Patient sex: F
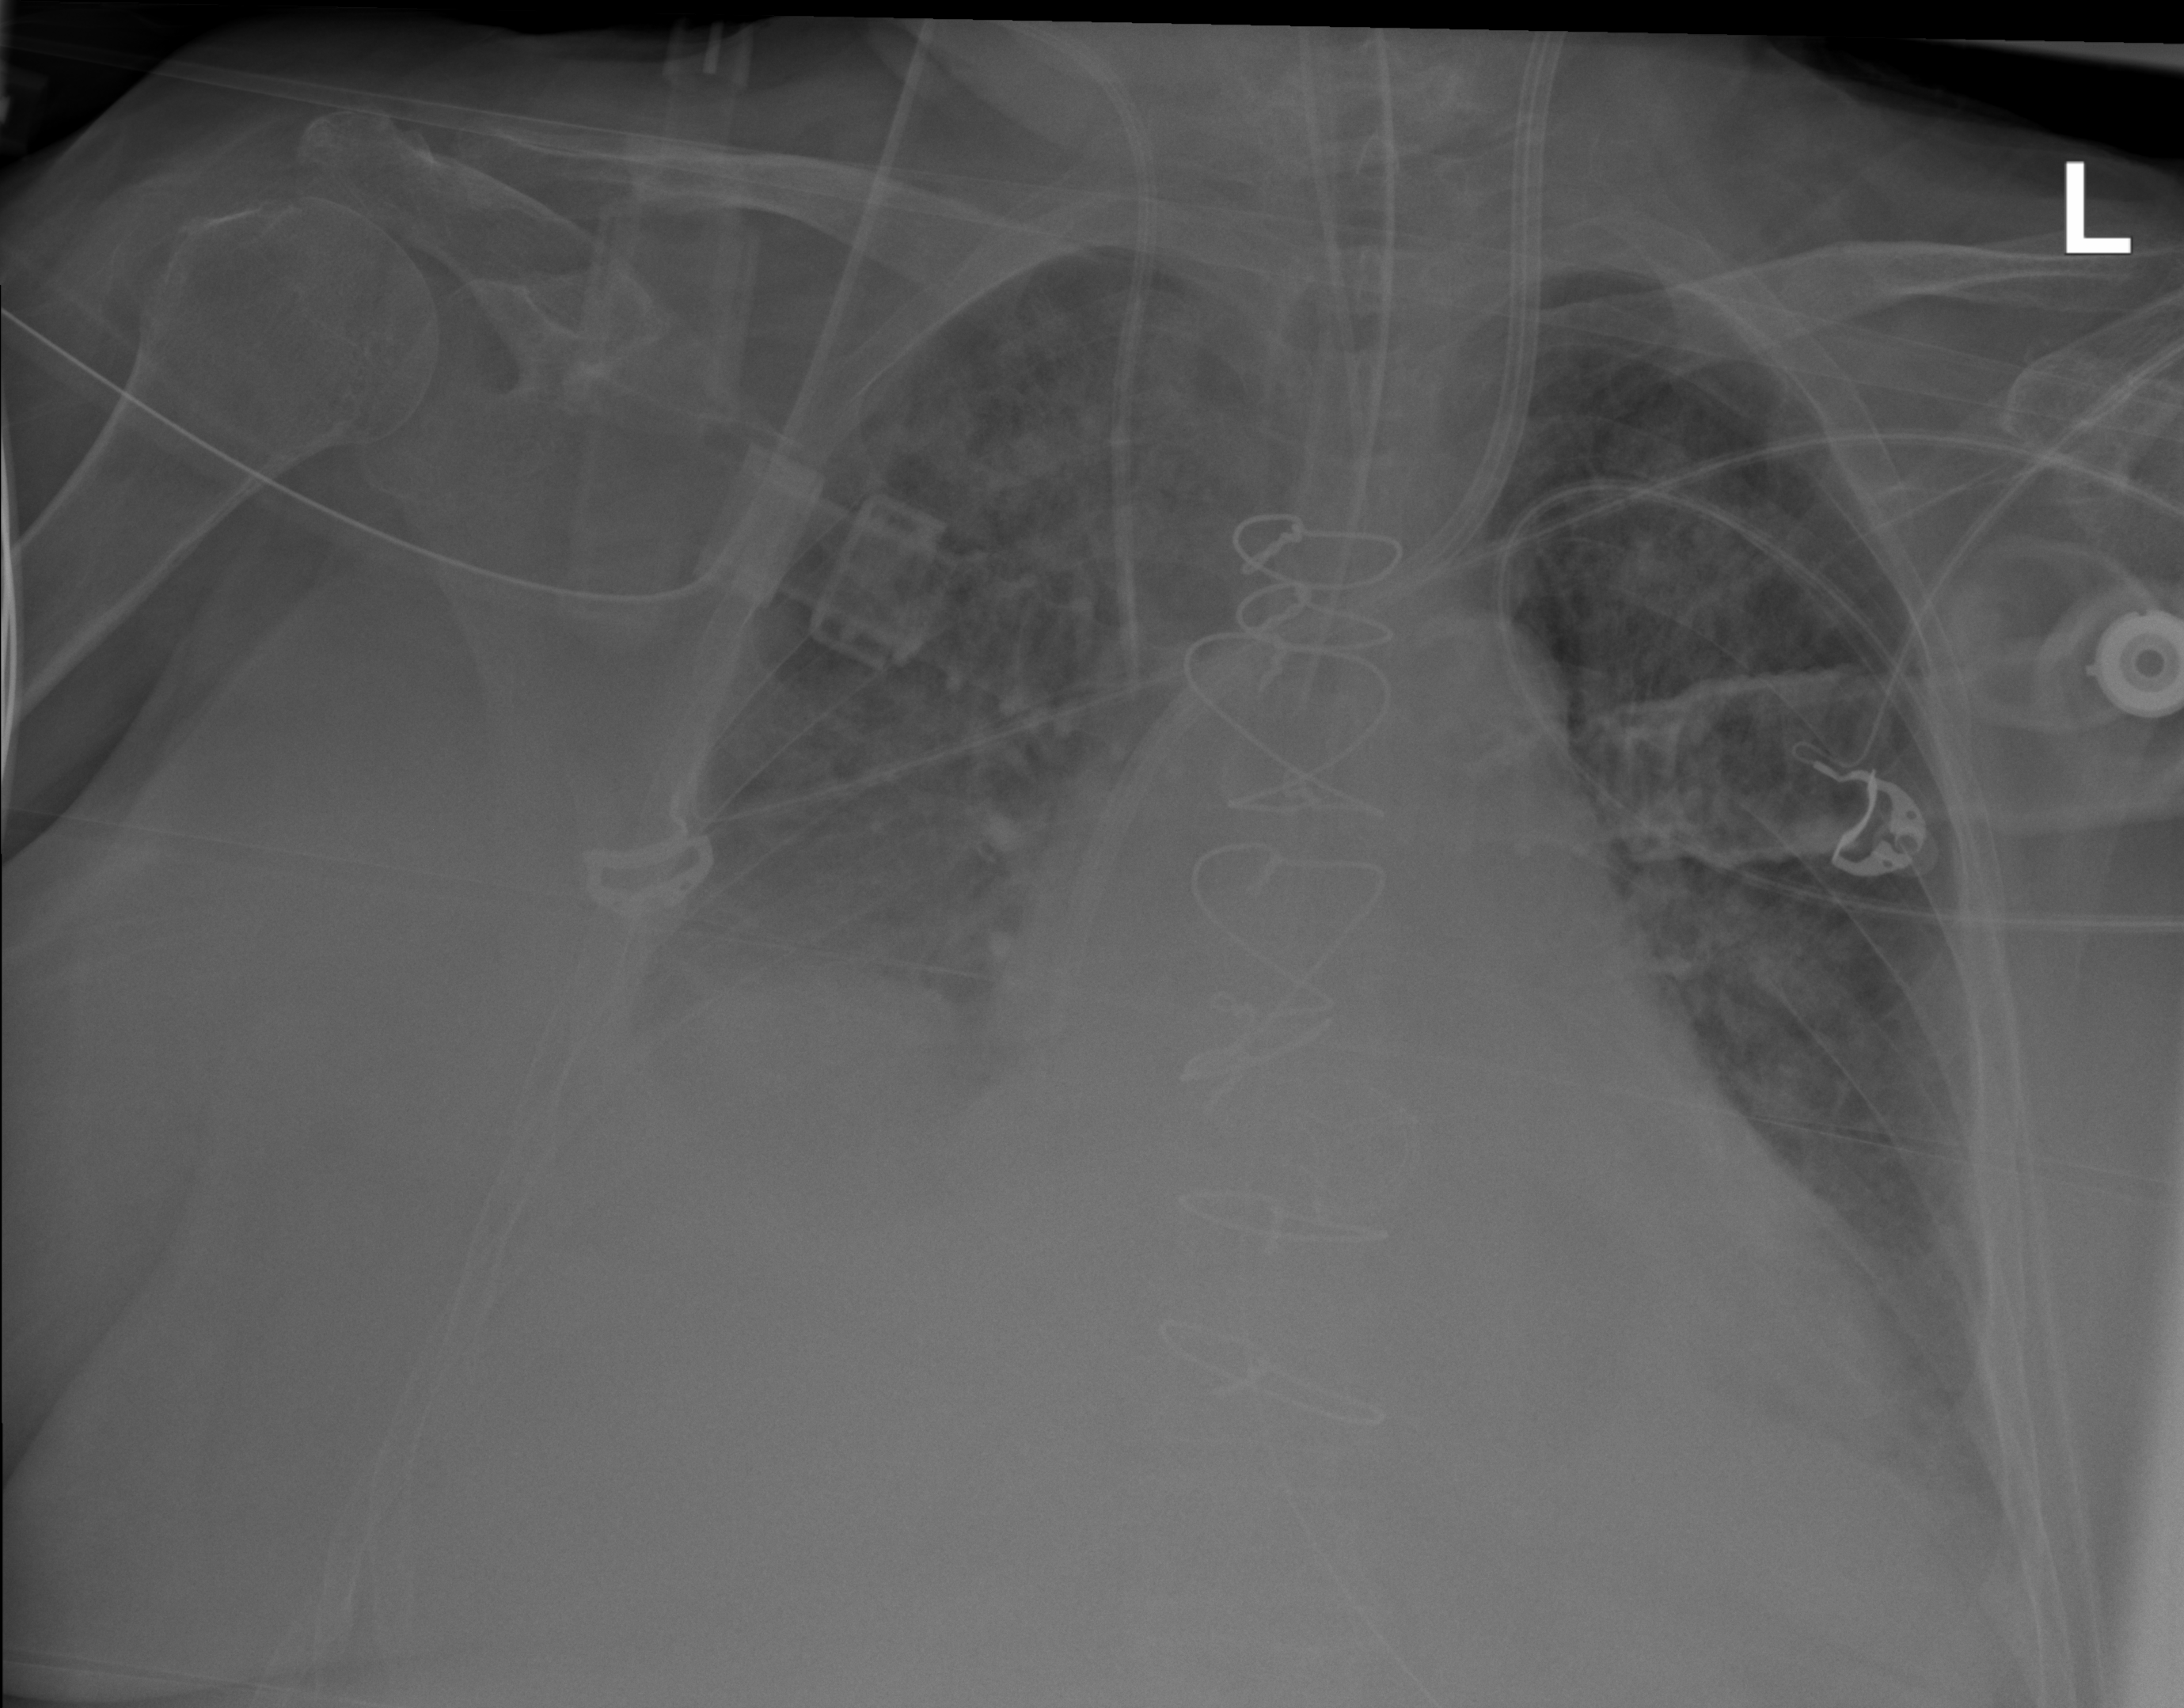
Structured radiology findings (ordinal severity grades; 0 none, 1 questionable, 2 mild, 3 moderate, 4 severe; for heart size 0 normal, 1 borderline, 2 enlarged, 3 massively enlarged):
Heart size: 2
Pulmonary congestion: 3
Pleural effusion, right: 3
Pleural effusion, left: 2
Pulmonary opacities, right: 3
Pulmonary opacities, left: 3
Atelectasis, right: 3
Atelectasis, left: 3